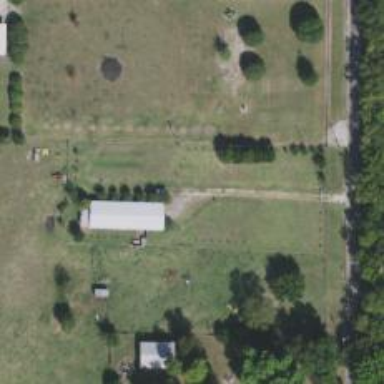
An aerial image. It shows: Driveway.